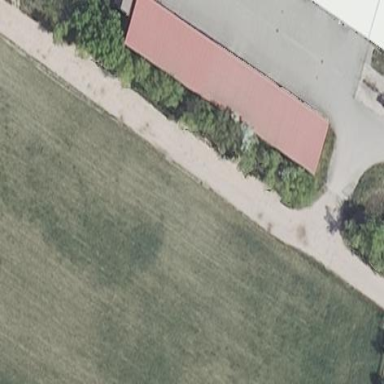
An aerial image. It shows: Farm auxiliary building.